Question: here there is my table
'''
N tag
1 7-3
2 3-4
3 2-4
4 5-3
5 4-6
6 3-1
7 3-1
8 3-4
9 5-6
'''
I need to create a Pivot Table (I do not know how many rows there will be) with the first value of Tag.
Example :
'''
B2="7-3" ---> =VALUE(LEFT(B2;FIND( "-";B2 ) - 1 )) = 7
'''
So the expected table should be:
'''
N FirstTag
1 7
2 3
3 2
4 5
5 4
6 3
7 3
8 3
9 5
'''
When I create the computed field for the pivot table I get error:

Can you help me?
Riccardo
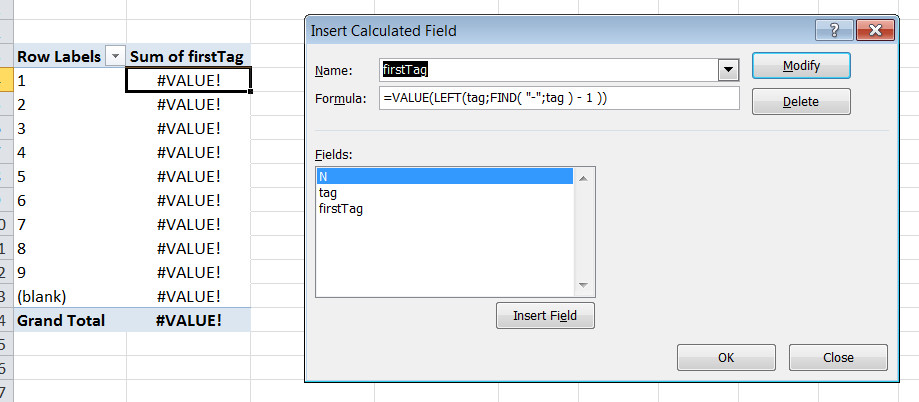
Answer: You don't have access to all of the normal functions in a 'Calculated Field'. Check out <URL> about the topic. It looks like you may only have access to 'SUM'.
I would recommend creating a 'Table' with the formula added as a column formula. This allows it to apply to all of the rows that you don't know exist yet. You can then summarize the 'Table' with a Pivot Table and the 'Data Source' will expand/contract as needed.
, not sure what the Pivot is for so I just put the fields in a hierarchy.

'FIRST TAG'
'''
=VALUE(LEFT([@TAG],FIND( "-",[@TAG] ) - 1 ))
'''